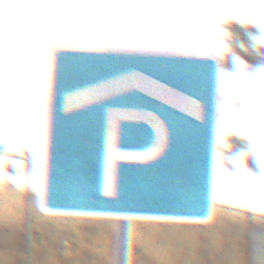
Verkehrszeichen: Parkhaus
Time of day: SunriseSunset
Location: Outdoor (RoadRail)
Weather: PartlyCloudy
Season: NotSpecified
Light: Natural